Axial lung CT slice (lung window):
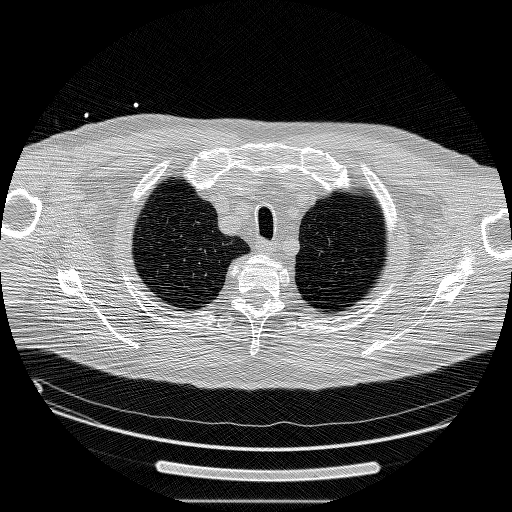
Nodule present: no